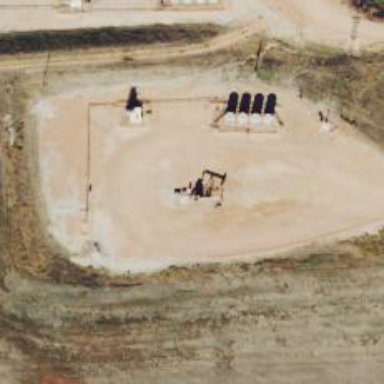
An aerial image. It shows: Petroleum well that is man-made.